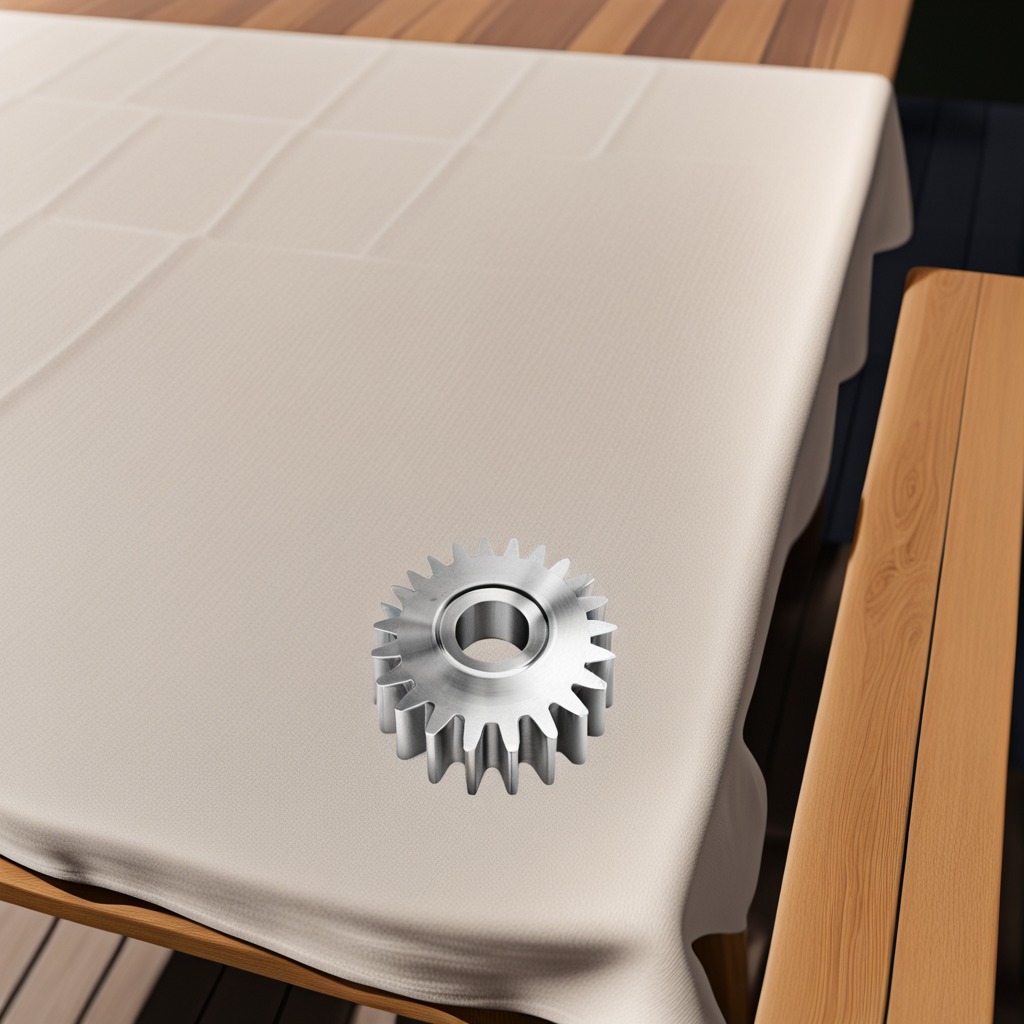
A steel gear with teeth is lying on a wooden table in an outdoor workshop during daytime bright natural light soft shadows worn but beneath the cloth.